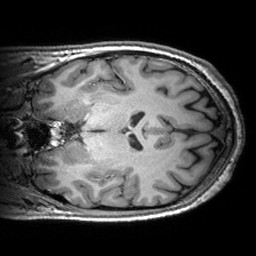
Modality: T1w
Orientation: coronal
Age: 24
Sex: male
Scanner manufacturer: siemens
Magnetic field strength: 3 T
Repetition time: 2.53 s
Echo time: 0.00299 s